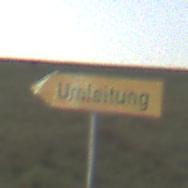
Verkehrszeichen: UmleitungswegweiserLinksweisend
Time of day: Night
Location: Outdoor (Nature)
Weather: Clear
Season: NotSpecified
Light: Natural